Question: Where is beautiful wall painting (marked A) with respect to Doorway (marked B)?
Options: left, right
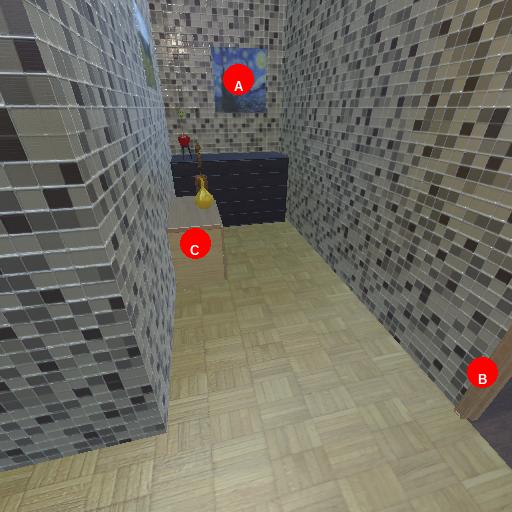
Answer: left